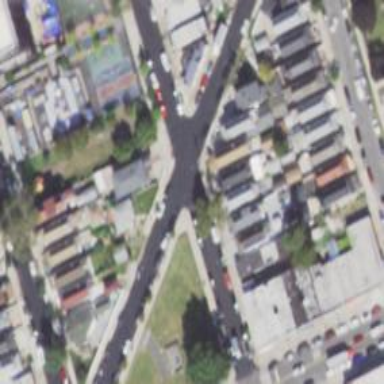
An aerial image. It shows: Unmarked crossing on footway.